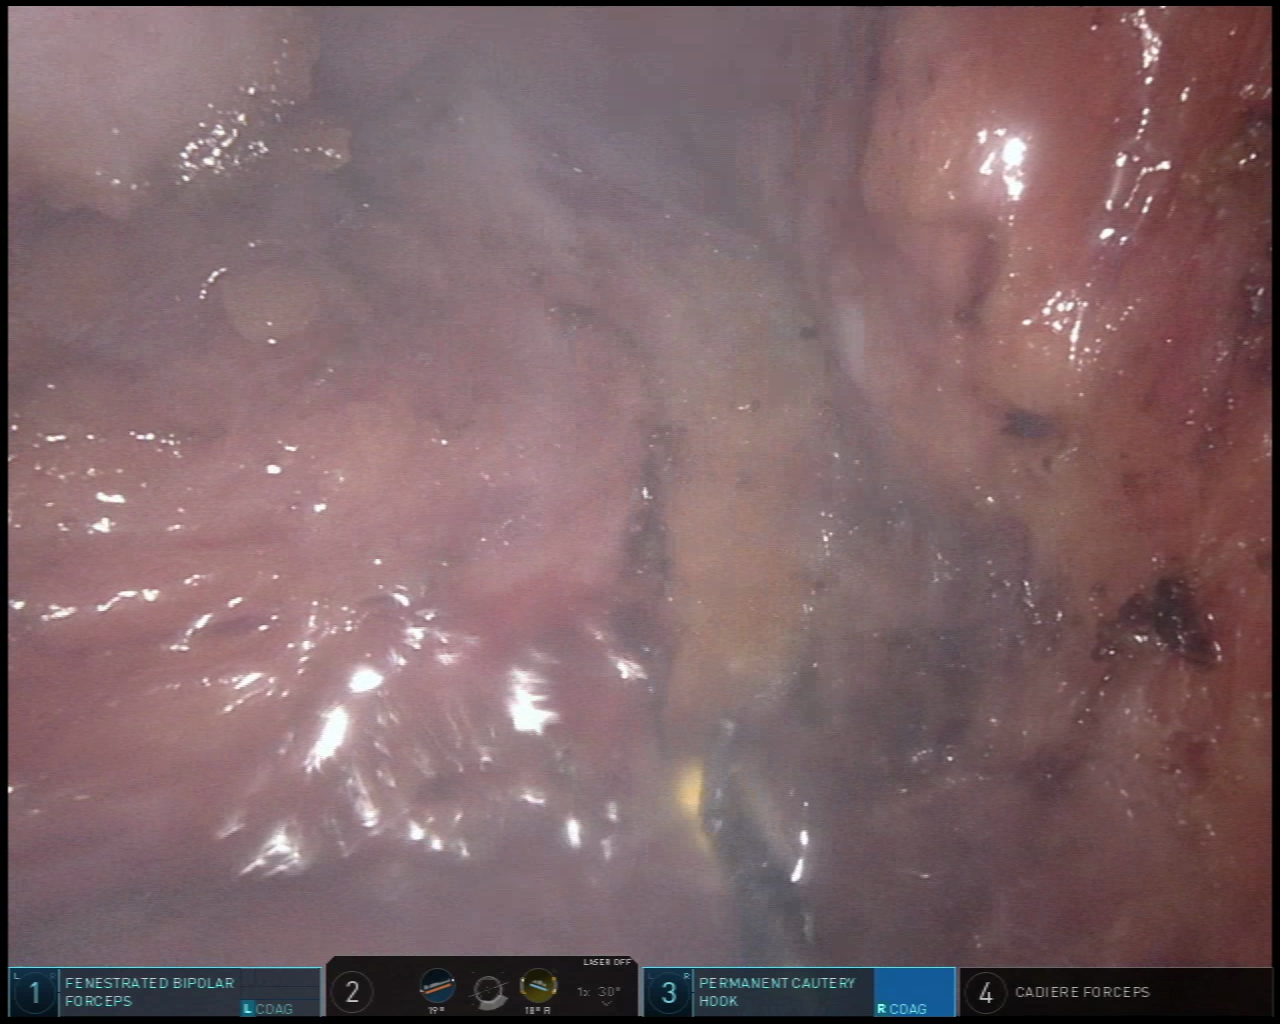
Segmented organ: vesicular_glands
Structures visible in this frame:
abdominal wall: no
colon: no
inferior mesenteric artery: no
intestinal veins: no
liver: no
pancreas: no
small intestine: no
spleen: no
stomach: no
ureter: no
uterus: no
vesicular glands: yes